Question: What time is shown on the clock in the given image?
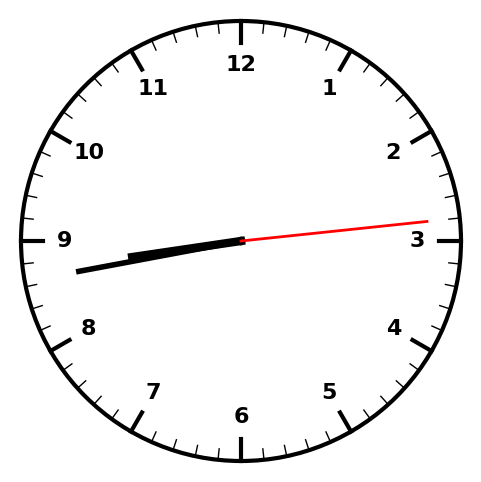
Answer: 08:43:14